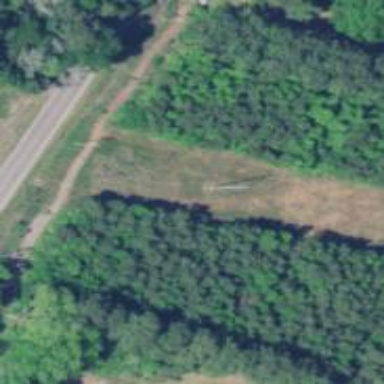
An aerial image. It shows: Power pole.